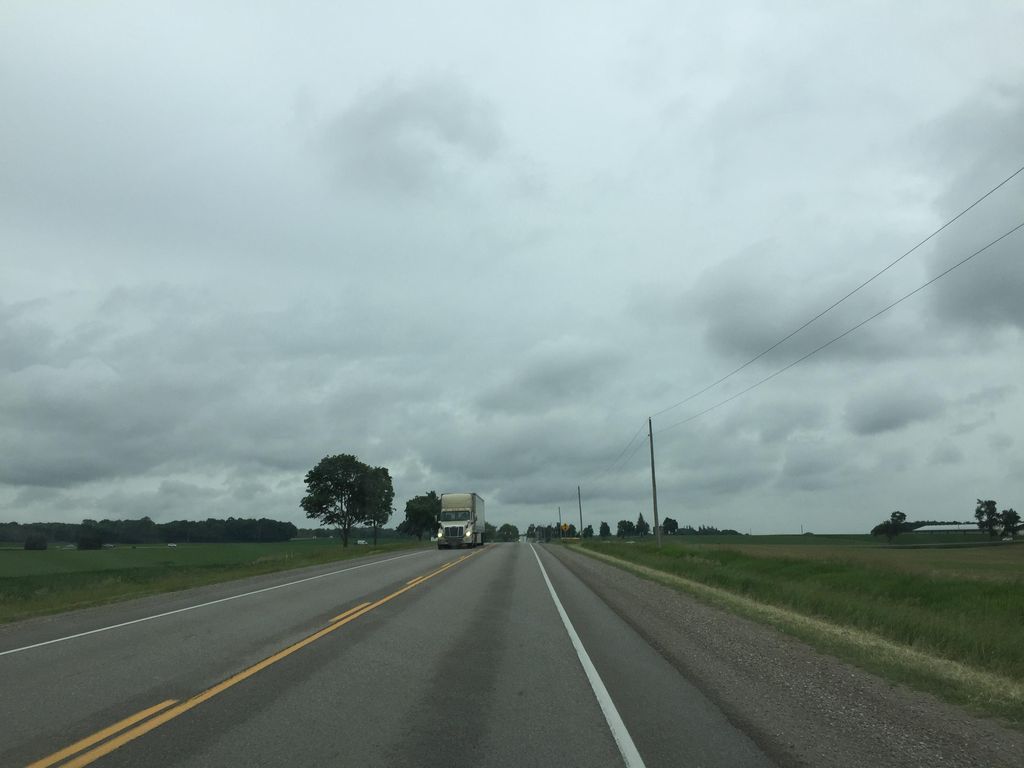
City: kitchener-waterloo